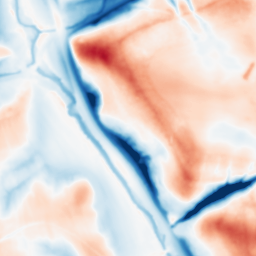
Category: multiscale
Decomposition family: dog_multiscale
Decomposition parameters: sigma_ratio: 1.6
n_scales: 6
base_sigma: 1
Upsampling method: cubic_mitchell
Upsampling parameters: scale: 2
Upsampling scale: 2